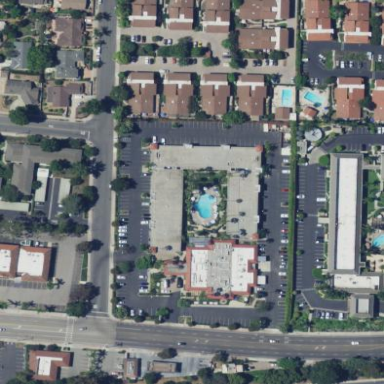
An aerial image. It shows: Hotel building.